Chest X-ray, PA view. Patient: 43 years old, sex F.
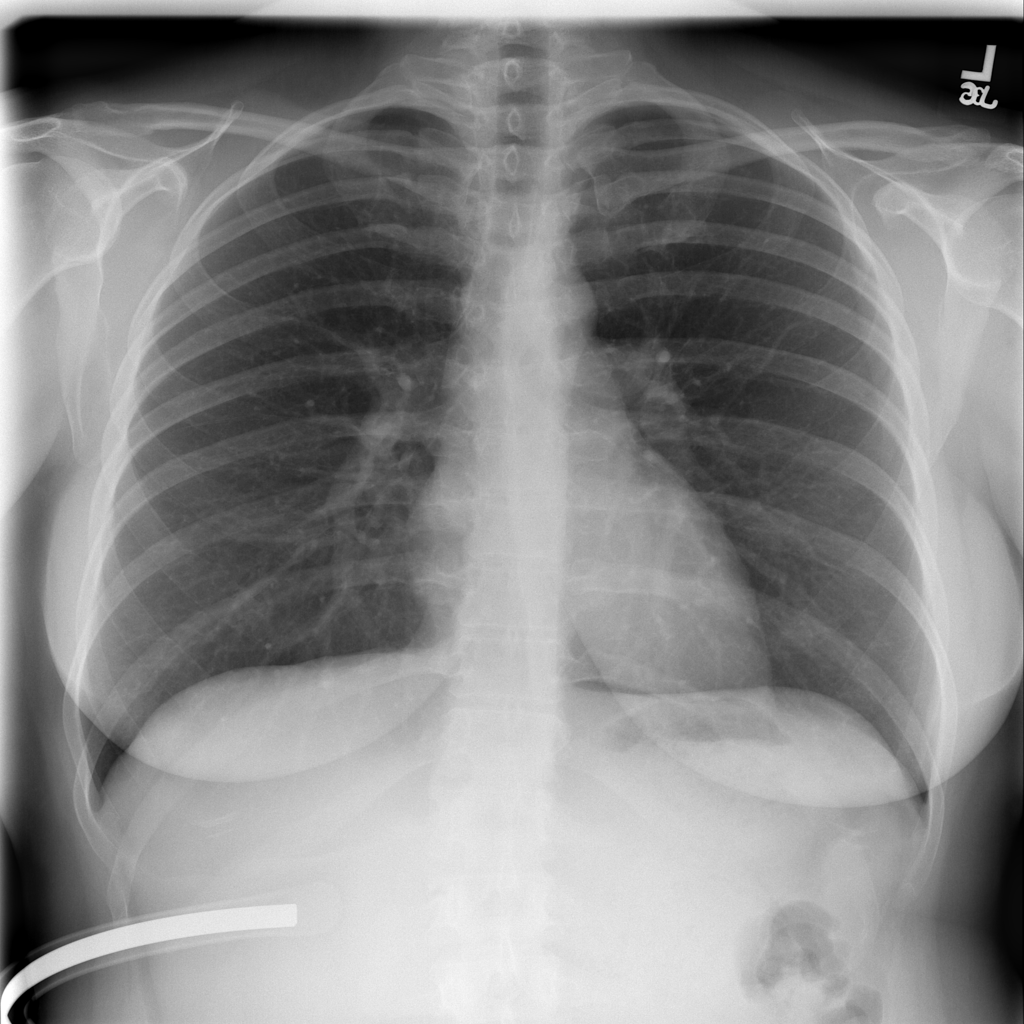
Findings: No Finding